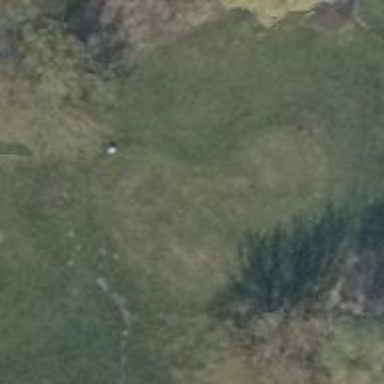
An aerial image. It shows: Golf tee.